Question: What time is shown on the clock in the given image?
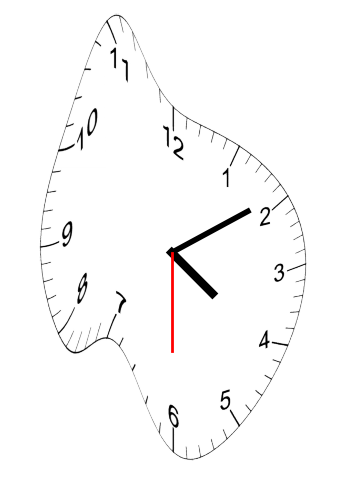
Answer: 04:09:30